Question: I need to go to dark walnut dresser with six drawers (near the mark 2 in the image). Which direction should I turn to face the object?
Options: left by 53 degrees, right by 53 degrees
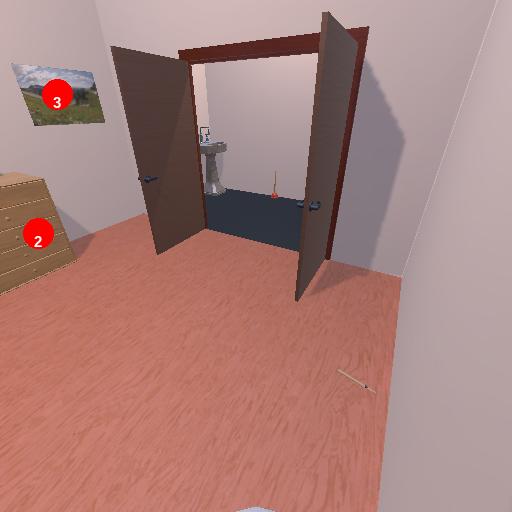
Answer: left by 53 degrees